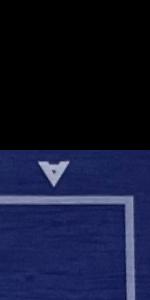
Label: Empty